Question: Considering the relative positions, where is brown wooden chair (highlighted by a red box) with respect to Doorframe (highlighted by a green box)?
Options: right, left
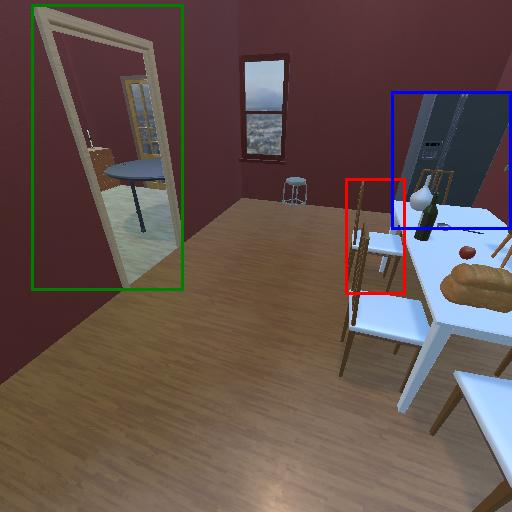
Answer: right